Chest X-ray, PA view. Patient: 57 years old, sex F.
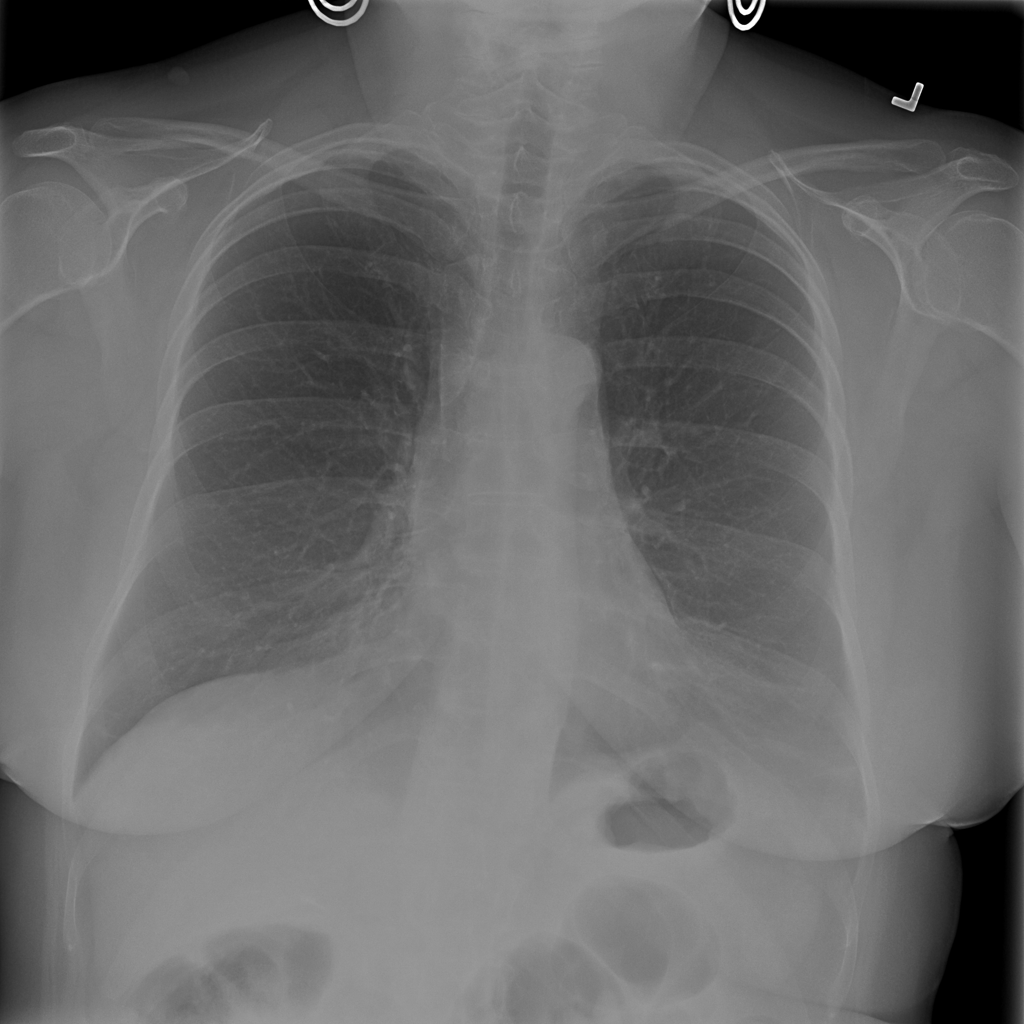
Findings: Infiltration